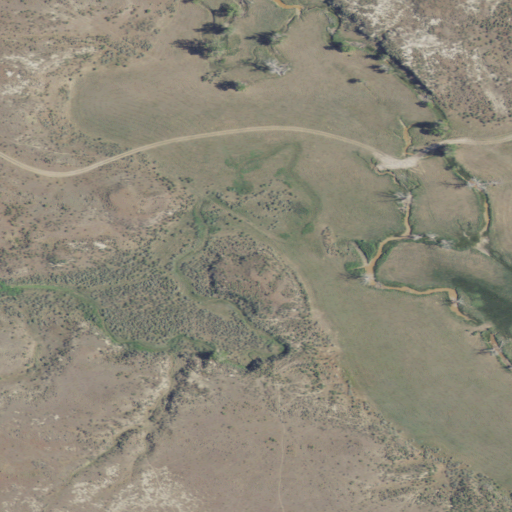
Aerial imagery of valley in Montana named Pennick Coulee containing shrub, herbaceous wetlands, and grassland